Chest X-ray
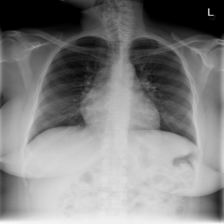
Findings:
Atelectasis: negative
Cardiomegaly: negative
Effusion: negative
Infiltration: negative
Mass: negative
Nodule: negative
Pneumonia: negative
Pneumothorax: negative
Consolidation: negative
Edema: negative
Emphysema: negative
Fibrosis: negative
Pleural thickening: negative
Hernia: negative